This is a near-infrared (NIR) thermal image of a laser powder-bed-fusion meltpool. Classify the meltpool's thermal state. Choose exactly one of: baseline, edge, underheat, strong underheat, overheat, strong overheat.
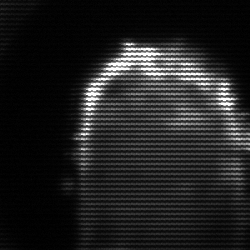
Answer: baseline